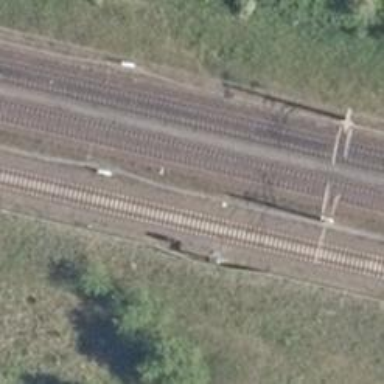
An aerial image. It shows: Railway signal.